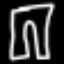
Label: pants